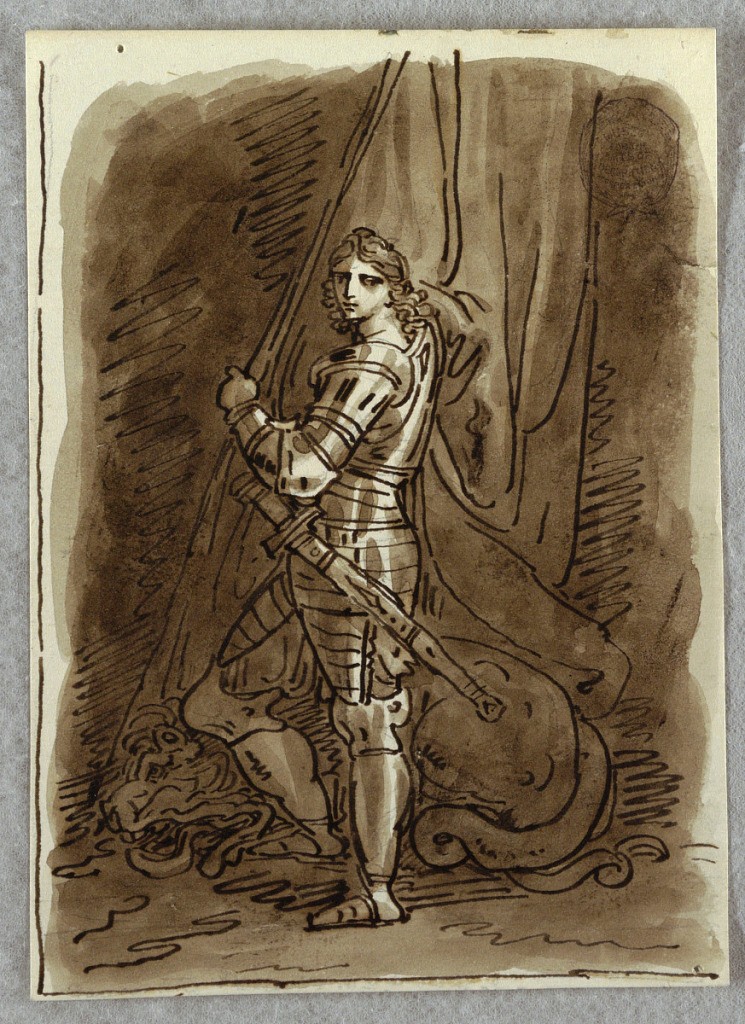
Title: St. George, Detail from a Polytich with Virgin Enthroned, Study after Dosso Dossi
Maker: Felice Giani, Italian, 1758–1823
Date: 1821–22
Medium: Pen and brown ink, brush and brown wash, over traces of black chalk on white heavy wove paper
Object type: Sketchbook folio
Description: St. George standing with his body seen in profile, gazing out of picture towards spectator, over left shoulder; at his feet, dragon. Draperies billow at right.